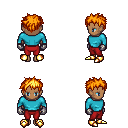
a pixel art fantasy rpg character, female body template, human, dark skin, teal long-sleeve shirt, red pants, light blonde bedhead hairstyle, metal gloves, gold boots, four views (front, back, left, right), 2x2 character sprite sheet, small pixel art, hard edges, no anti-aliasing